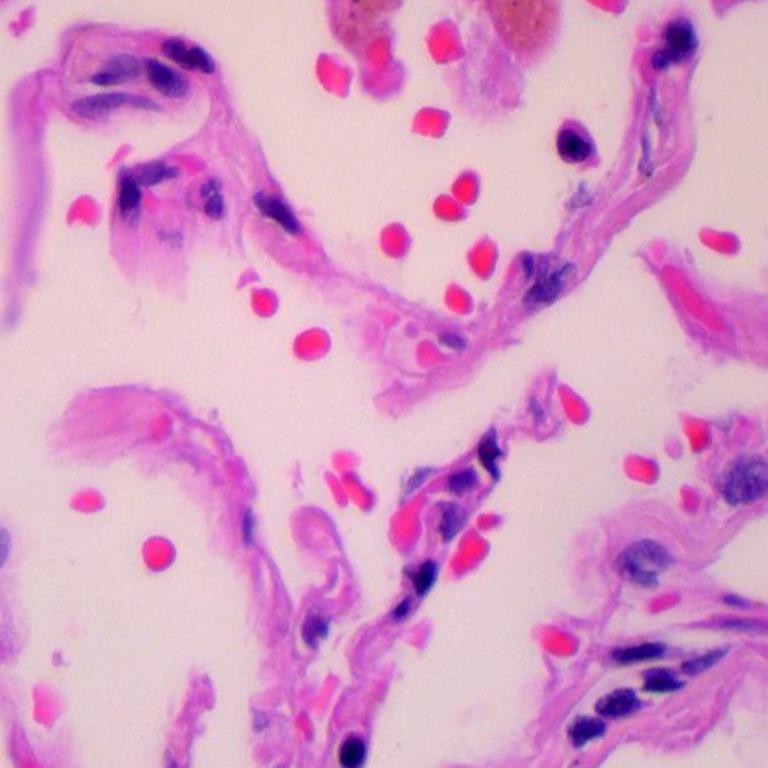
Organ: lung
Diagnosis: benign